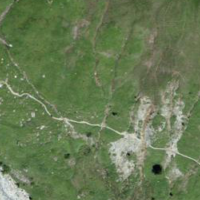
EUNIS habitat code: 26
Species observed at this site:
Arcyptera fusca
Aricia artaxerxes